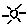
Label: sun